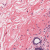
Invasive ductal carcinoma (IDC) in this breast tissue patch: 0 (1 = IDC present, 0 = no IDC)